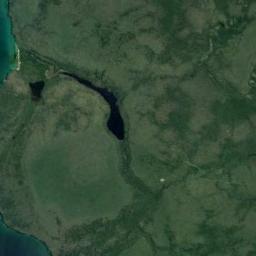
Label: wetland